Interaction volume radius: 5 \u00c5
Interaction volume height: 35 \u00c5
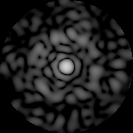
Disorder parameter: 0.8321